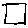
Label: square